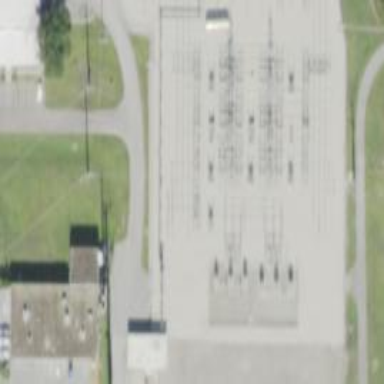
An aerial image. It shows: Switch for power supply.